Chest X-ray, AP view. Patient: 69 years old, sex M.
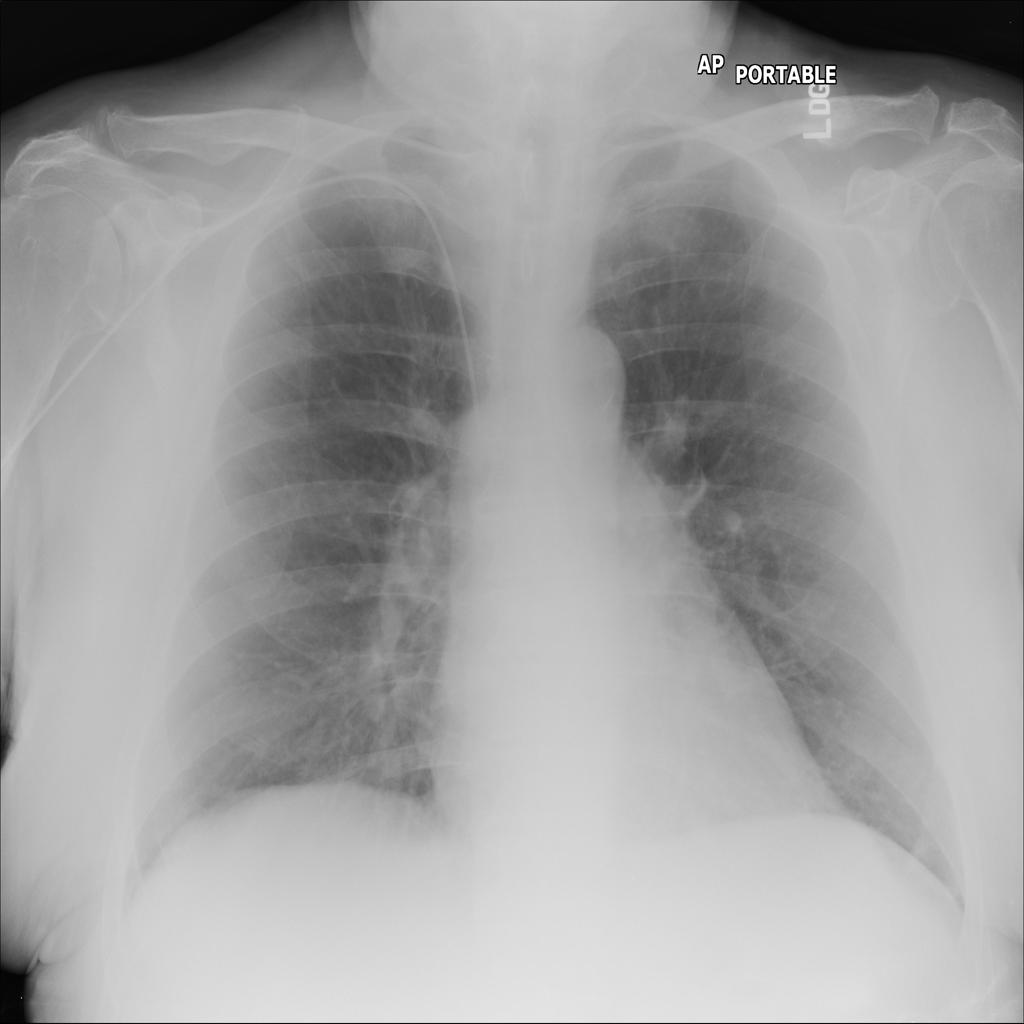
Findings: Atelectasis